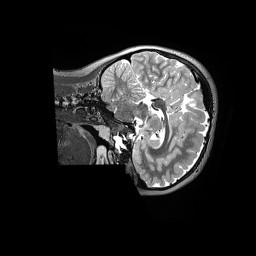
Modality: T2w
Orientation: sagittal
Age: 8
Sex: female
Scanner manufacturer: siemens
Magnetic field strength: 3 T
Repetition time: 3.2 s
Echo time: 0.564 s